Question: I assumed that pure functions must always have a return type (i.e., must not be 'void') and must have the same output regardless of the state of the object and that Impure functions change the state of the object or print the state of the object.
But the textbook I use states that:
> An accessor usually contains a return statement, but a method that prints information about an objects state may also be classified as an accessor.
I'm confused. Which one is correct?
A bit of clarification,The thing that makes me ask is this question:

The last question is to "", and the people who commented there stated that it is an impure function as it is printing.
So is this function pure or impure?
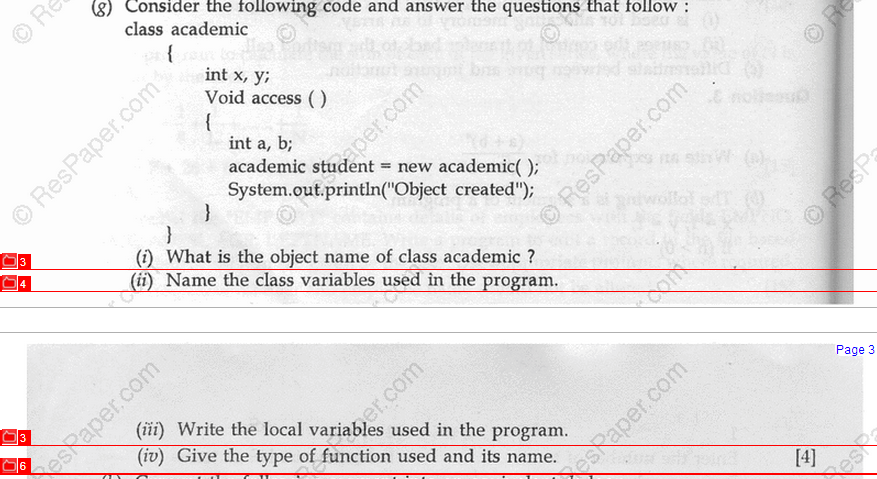
Answer: Content taken from <URL>
1. The return value of the pure functions solely depends on its arguments Hence, if you call the pure functions with the same set of arguments, you will always get the same return values.
2. They do not have any side effects like network or database calls
3. They do not modify the arguments which are passed to them
1. The return value of the impure functions does not solely depend on its arguments Hence, if you call the impure functions with the same set of arguments, you might get the different return values For example, Math.random(), Date.now()
2. They may have any side effects like network or database calls
3. They may modify the arguments which are passed to them
'''
function impureFunc(value){
return Math.random() * value;
}
function pureFunc(value){
return value * value;
}
var impureOutput = [];
for(var i = 0; i < 5; i++){
impureOutput.push(impureFunc(5));
}
var pureOutput = [];
for(var i = 0; i < 5; i++){
pureOutput.push(pureFunc(5));
}
console.log("Impure result: " + impureOutput); // result is inconsistent however input is same.
console.log("Pure result: " + pureOutput); // result is consistent with same input
'''